Question: I've built a report in SSRS that is grouped by client. I have count by client of orders so the output would look like this:

I need to create a grand total expression at the bottom of the report that counts the clients who have orders, so my total would be 2. I'm new to SSRS and am having trouble figuring it out. What is the appropriate way to write my expression?
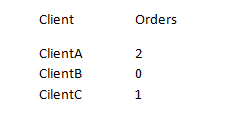
Answer: Try this
'''
Count(IIf(Fields!Orders.Value > 0, 1, Nothing))
'''